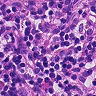
Metastatic tissue present: no